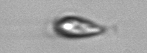
Label: Chrysochromulina